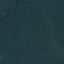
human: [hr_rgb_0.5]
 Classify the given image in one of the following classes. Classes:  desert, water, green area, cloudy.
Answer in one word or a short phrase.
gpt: green area